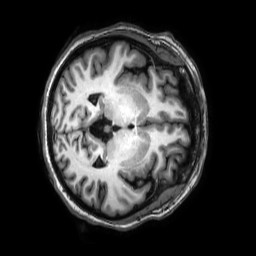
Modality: T1w
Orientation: axial
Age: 45
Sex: female
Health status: healthy
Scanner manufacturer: philips
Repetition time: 0.009 s
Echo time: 0.004 s